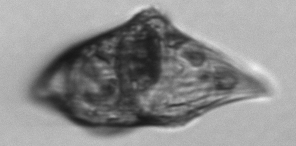
Label: Gyrodinium